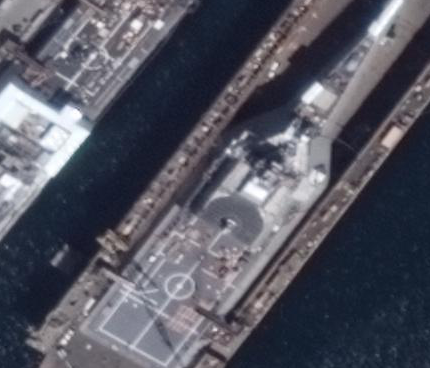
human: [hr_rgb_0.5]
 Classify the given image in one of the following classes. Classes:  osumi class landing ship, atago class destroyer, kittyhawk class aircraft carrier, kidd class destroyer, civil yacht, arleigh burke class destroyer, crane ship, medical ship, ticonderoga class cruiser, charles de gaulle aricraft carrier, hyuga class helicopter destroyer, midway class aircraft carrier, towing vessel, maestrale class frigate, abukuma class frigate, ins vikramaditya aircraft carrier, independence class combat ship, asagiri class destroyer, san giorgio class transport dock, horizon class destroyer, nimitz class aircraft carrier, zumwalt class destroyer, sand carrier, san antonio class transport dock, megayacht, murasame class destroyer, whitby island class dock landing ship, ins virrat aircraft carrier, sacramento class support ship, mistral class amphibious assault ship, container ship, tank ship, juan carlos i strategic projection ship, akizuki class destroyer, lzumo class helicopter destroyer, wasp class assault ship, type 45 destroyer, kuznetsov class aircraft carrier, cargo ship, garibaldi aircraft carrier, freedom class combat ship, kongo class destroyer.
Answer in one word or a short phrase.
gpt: Independence class combat ship